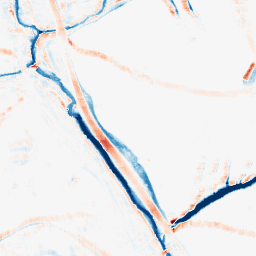
Category: morphological
Decomposition family: morphological_square
Decomposition parameters: operation: average
size: 10
Upsampling method: sinc_hamming
Upsampling parameters: scale: 2
kernel_size: 16
Upsampling scale: 2